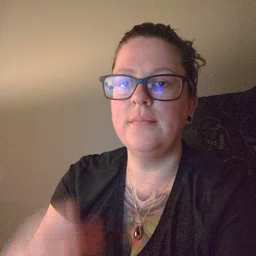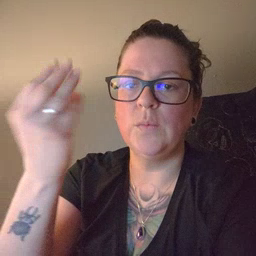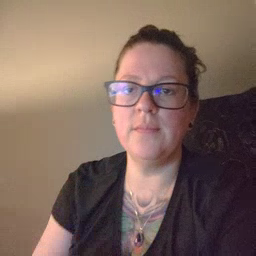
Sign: outside